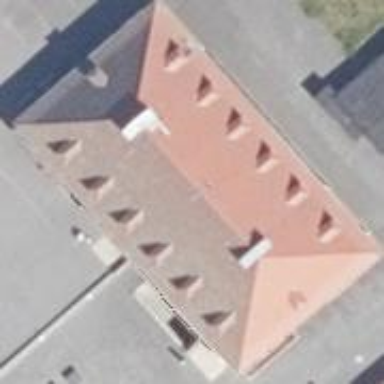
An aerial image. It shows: Building with hipped roof shape.